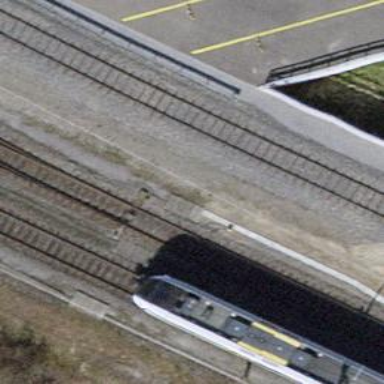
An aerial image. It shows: Railway switch.